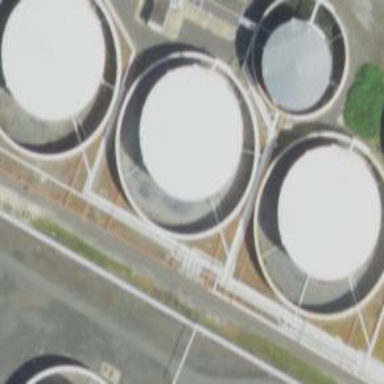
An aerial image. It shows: Storage tank which is man-made.